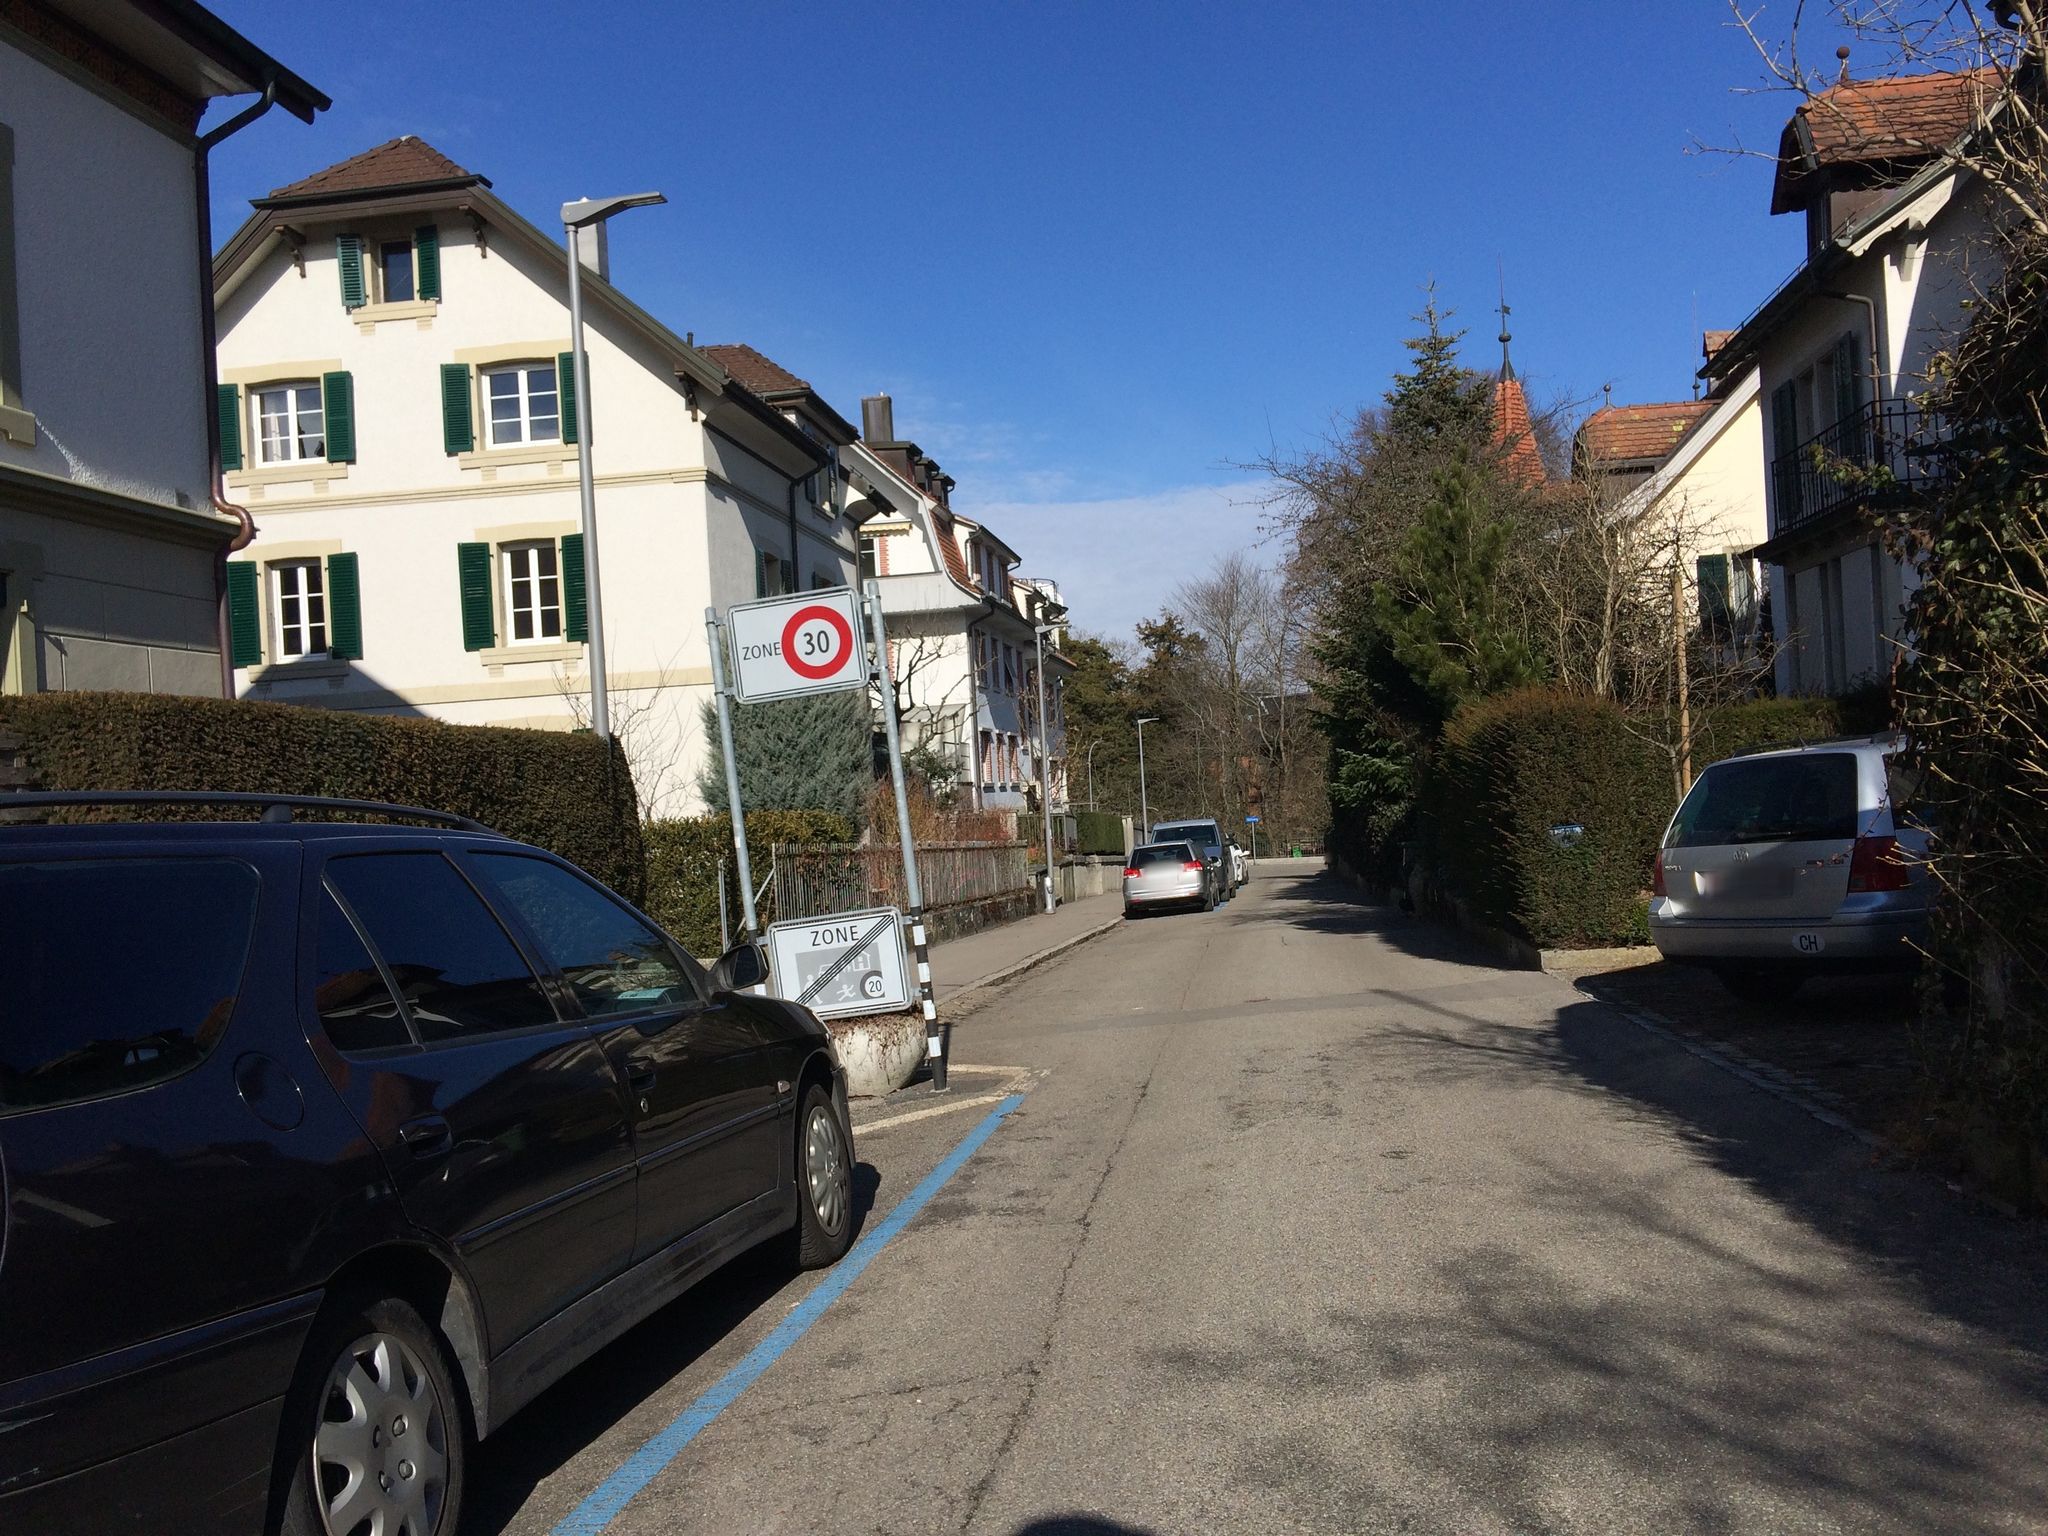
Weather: clear
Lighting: day
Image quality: good
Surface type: walking surface
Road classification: living_street, residential
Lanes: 1
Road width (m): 2
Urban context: urban centre
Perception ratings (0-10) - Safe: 6.82, Lively: 9.04, Beautiful: 8.51, Boring: 4.13, Depressing: 1.22, Wealthy: 8.98